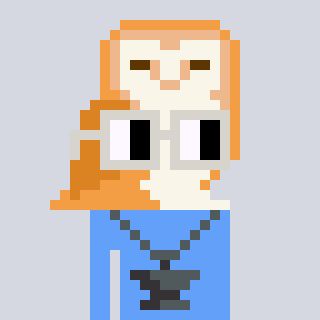
a pixel art character with square light gray glasses, a owl-shaped head and a blue-colored body on a cool background